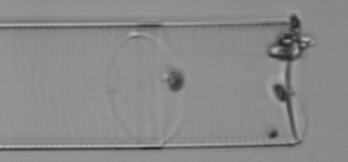
Label: Guinardia_flaccida